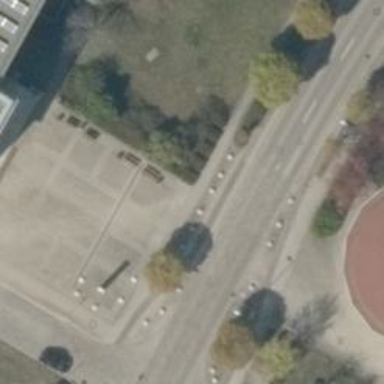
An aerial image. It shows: Flagpole which is man-made.